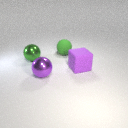
large green rubber sphere to the left of large purple rubber cube